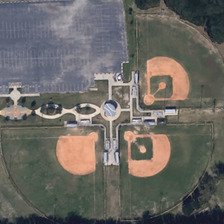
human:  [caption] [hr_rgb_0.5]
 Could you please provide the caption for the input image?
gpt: three baseball fields and an empty parking lot are near some green trees .

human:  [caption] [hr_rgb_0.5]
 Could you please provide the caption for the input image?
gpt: three baseball fields and an empty parking lot are near some green trees .

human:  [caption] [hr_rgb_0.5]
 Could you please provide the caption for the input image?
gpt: three baseball fields and an empty parking lot are near some green trees .

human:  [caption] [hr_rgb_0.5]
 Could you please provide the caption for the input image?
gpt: three baseball fields and an empty parking lot are near some green trees .

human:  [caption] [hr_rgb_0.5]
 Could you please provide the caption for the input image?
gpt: three baseball fields and an empty parking lot are near some green trees .